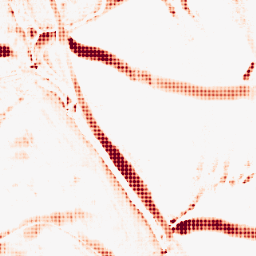
Category: morphological
Decomposition family: morphological_rect
Decomposition parameters: operation: opening
width: 10
height: 20
Upsampling method: sinc_blackman
Upsampling parameters: scale: 4
kernel_size: 4
Upsampling scale: 4